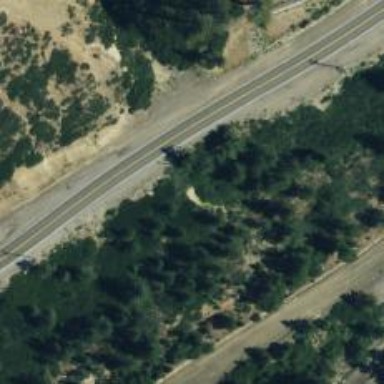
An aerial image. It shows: Culvert tunnel.